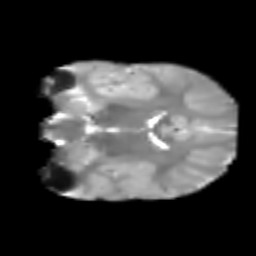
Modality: T2w
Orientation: coronal
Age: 6
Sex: male
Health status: healthy